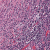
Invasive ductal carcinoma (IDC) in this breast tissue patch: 0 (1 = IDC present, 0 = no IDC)